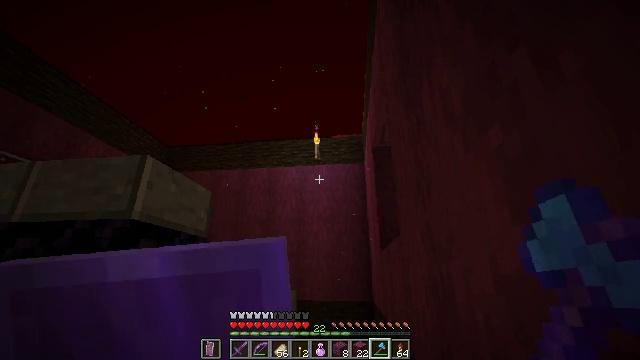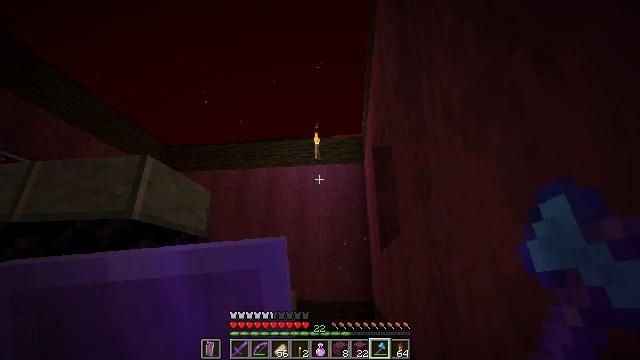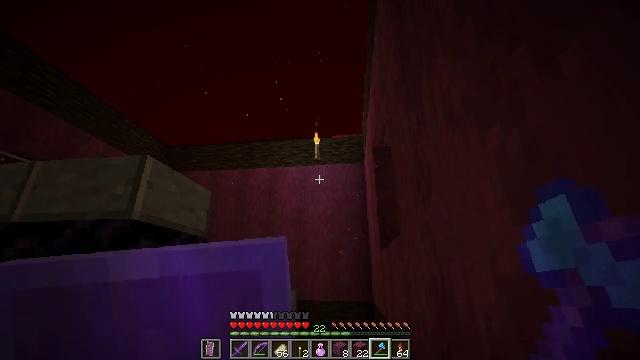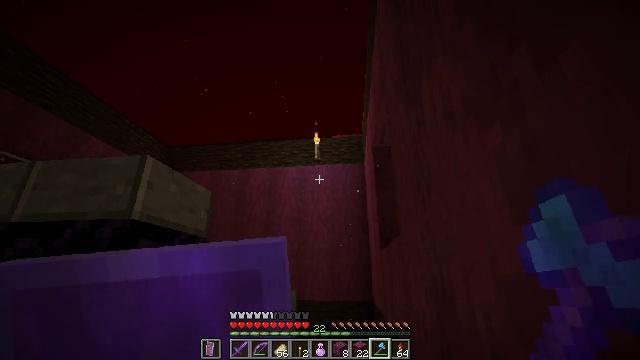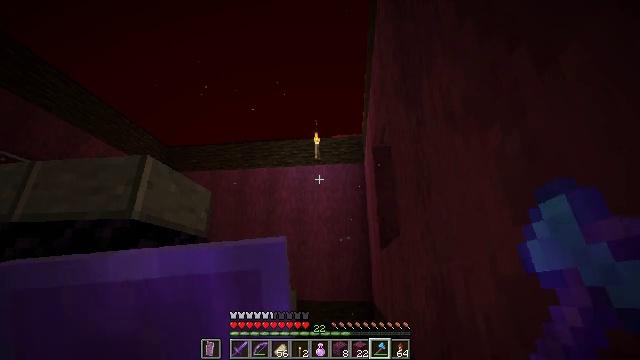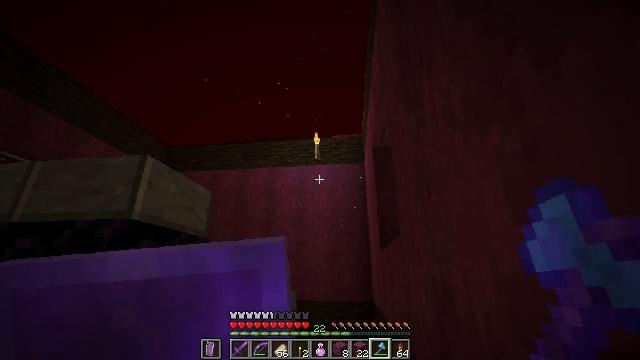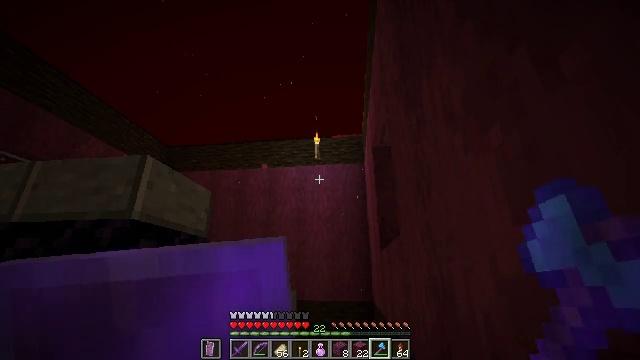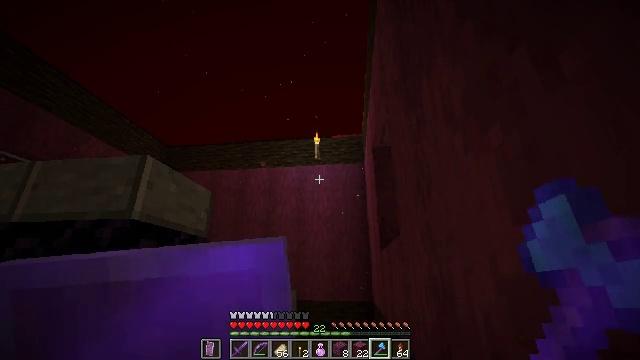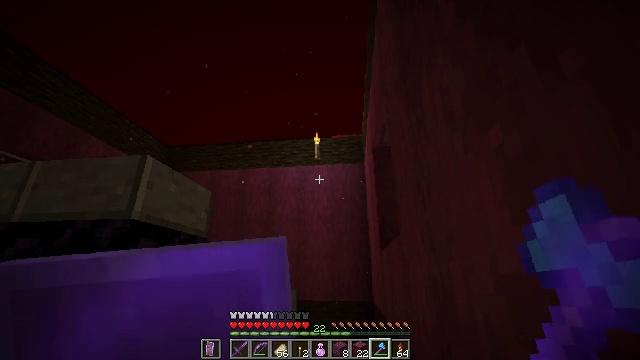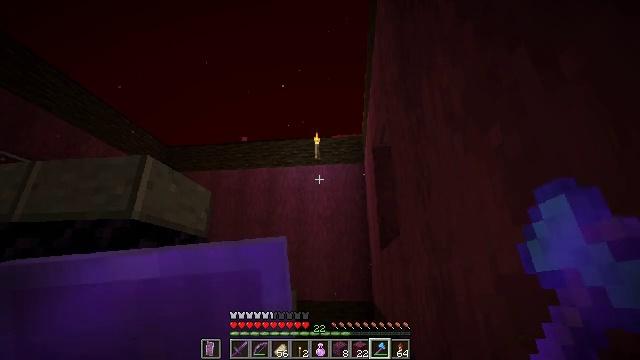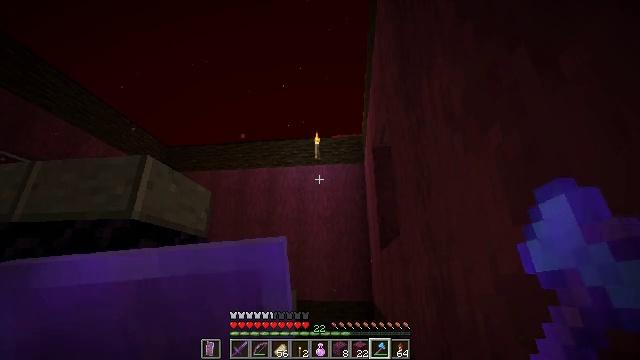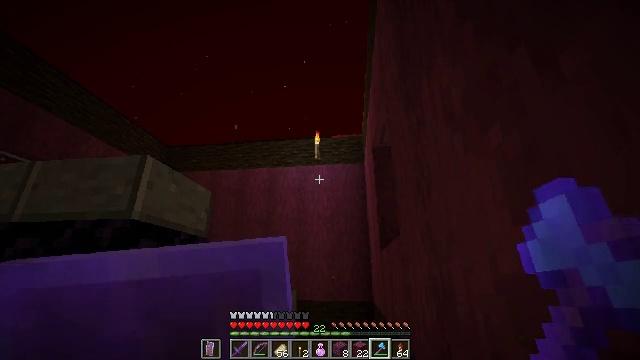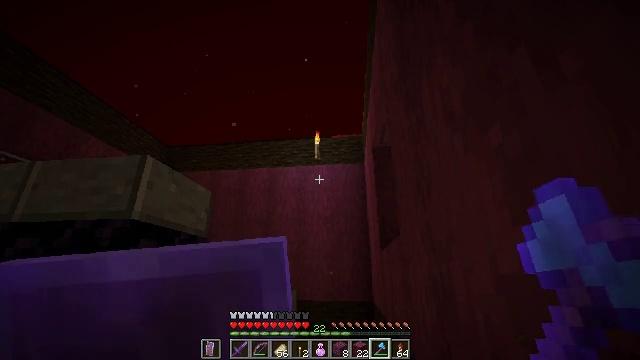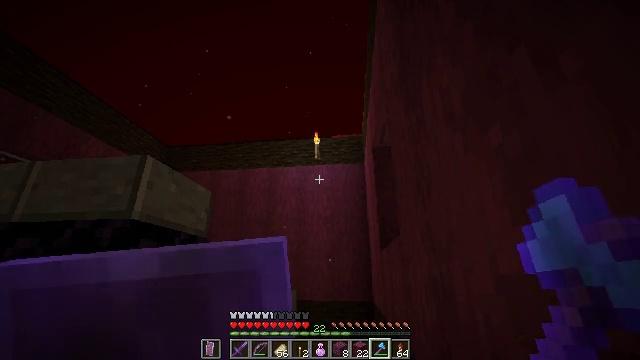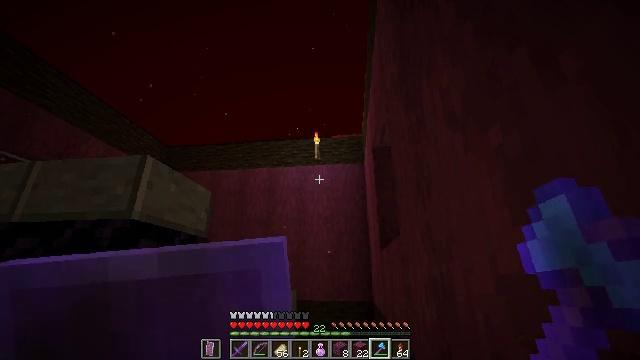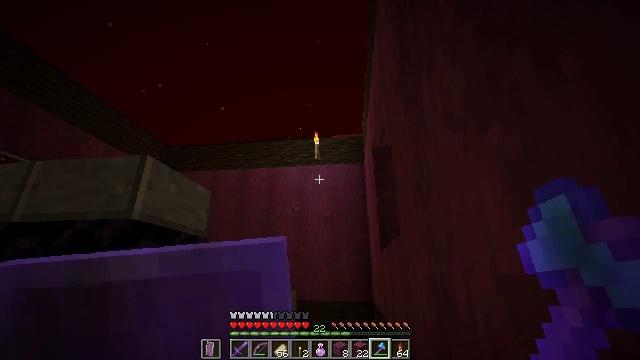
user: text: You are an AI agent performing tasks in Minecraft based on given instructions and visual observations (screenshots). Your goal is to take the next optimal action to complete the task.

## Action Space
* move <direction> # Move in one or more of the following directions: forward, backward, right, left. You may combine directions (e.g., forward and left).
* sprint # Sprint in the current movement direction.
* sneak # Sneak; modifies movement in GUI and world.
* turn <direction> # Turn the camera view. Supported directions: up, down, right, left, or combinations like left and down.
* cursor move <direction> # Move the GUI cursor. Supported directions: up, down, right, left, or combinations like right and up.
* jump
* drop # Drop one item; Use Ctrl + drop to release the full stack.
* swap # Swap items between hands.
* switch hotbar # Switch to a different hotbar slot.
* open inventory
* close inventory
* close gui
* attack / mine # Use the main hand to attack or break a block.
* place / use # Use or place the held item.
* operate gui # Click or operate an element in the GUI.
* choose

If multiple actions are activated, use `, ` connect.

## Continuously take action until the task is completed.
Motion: motion action
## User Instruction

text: Attack the crimson planks to collect them.
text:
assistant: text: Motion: no_op
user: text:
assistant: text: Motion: no_op
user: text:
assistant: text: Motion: no_op
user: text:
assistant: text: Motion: no_op
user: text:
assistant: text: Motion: no_op
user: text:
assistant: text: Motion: no_op
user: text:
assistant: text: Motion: no_op
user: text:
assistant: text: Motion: no_op
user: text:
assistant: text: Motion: no_op
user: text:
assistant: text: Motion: no_op
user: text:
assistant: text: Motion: no_op
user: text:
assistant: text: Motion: no_op
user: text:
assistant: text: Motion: no_op
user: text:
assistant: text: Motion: no_op
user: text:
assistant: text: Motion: no_op
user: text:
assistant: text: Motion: no_op
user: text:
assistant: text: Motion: no_op
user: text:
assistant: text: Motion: no_op
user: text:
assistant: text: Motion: no_op
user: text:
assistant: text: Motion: no_op
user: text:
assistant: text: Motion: no_op
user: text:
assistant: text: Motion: no_op
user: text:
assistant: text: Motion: no_op
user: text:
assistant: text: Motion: no_op
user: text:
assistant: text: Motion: no_op
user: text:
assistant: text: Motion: no_op
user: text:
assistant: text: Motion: no_op
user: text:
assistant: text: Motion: no_op
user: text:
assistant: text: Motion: no_op
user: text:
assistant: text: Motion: no_op